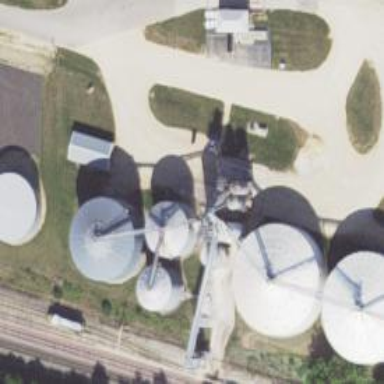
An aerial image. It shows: Silo.